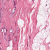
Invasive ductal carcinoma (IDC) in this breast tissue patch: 0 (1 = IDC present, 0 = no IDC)